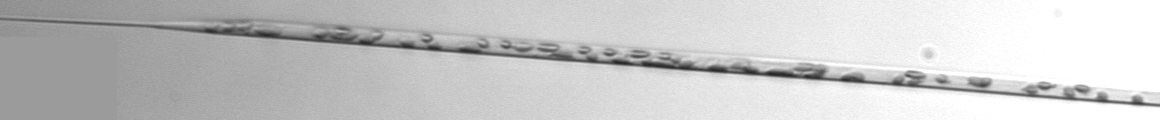
Label: Rhizosolenia